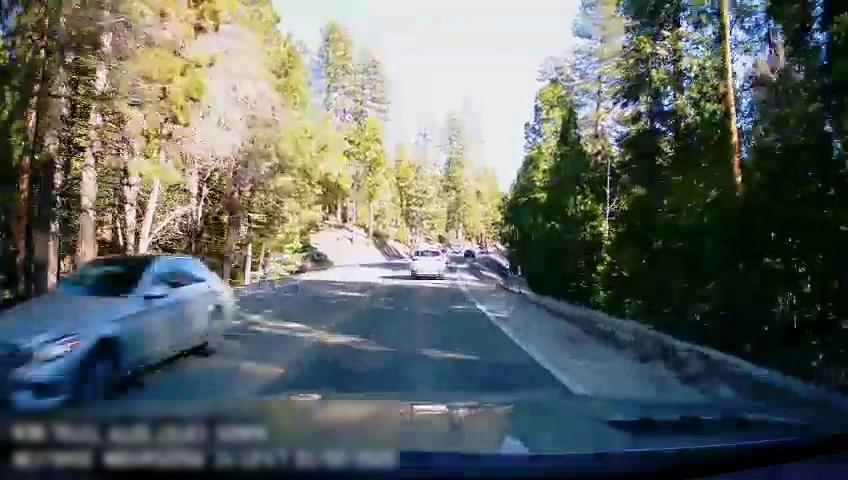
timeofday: Day
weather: Sunny
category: Drivable Space
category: Vehicles | Car
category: Vehicles | SUV
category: Lanes | Current Lane
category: Lanes | Alternate Lane